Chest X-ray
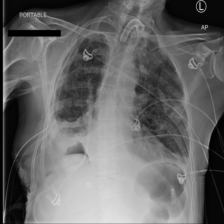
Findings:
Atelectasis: negative
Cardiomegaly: negative
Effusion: negative
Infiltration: positive
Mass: negative
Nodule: negative
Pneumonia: negative
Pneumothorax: positive
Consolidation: negative
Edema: negative
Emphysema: negative
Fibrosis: negative
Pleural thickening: negative
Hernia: negative